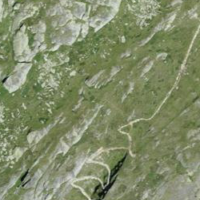
EUNIS habitat code: 26
Species observed at this site:
Geum montanum